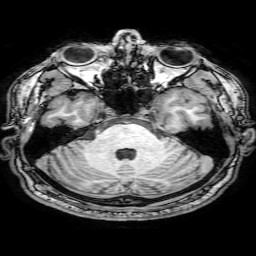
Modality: T1w
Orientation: coronal
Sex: male
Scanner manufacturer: philips
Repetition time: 0.008295 s
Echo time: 0.00386 s